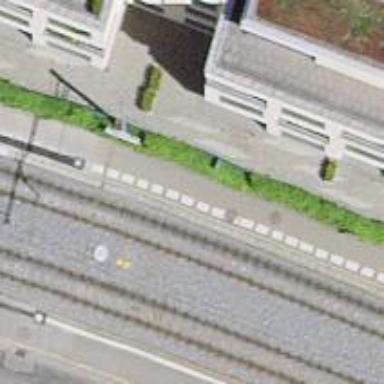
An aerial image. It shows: Narrow-gauge railway track electrified by contact line.